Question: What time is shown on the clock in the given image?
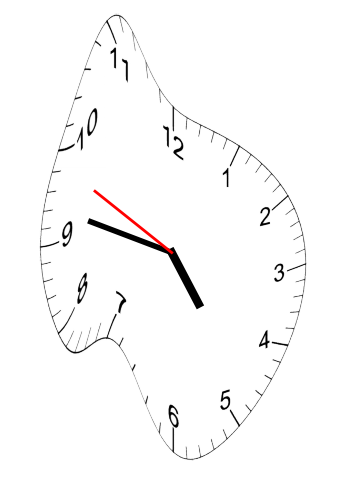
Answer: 04:46:49